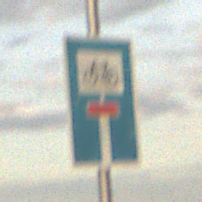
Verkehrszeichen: SackgasseRadverkehrDurchlaessig
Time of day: SunriseSunset
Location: Outdoor (Nature)
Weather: PartlyCloudy
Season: NotSpecified
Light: Natural